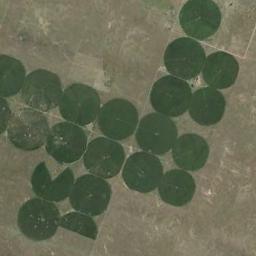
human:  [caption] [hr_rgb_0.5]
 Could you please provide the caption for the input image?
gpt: Some green circle farmland are in the bare land .

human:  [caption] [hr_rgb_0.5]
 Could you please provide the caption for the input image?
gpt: Several dark green circular farmlands and two fan-shaped farmlands are neatly arranged on the wasteland .

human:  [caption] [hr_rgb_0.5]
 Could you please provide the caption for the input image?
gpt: There is only one complete circle of farmland .

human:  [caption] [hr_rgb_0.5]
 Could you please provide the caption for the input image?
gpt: Dozens of neatly arranged green circular farmlands with incomplete gardens and semicircles .

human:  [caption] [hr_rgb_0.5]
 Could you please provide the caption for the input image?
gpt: There are many green circular farmlands of the same size arranged neatly .